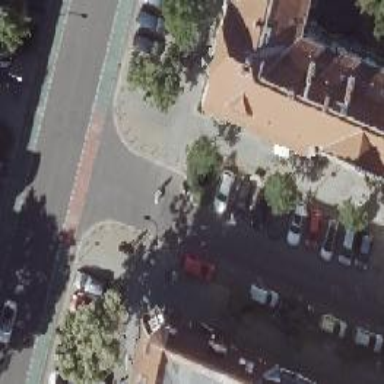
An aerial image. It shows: Unmarked crossing with kerb extensions on both sides of the road.